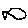
Label: fish